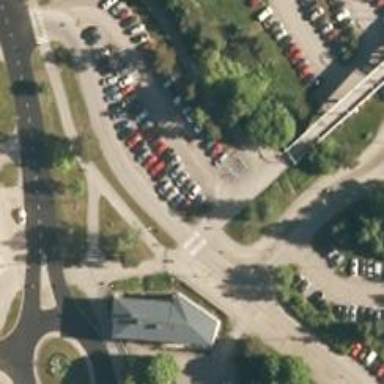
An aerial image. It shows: Parking area with gravel surface.